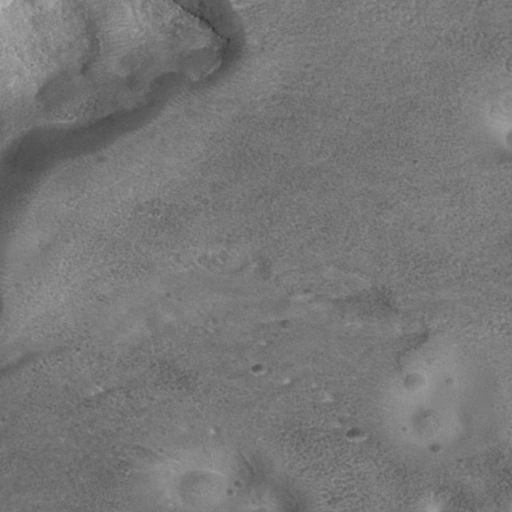
Objects detected: cone, cone, cone